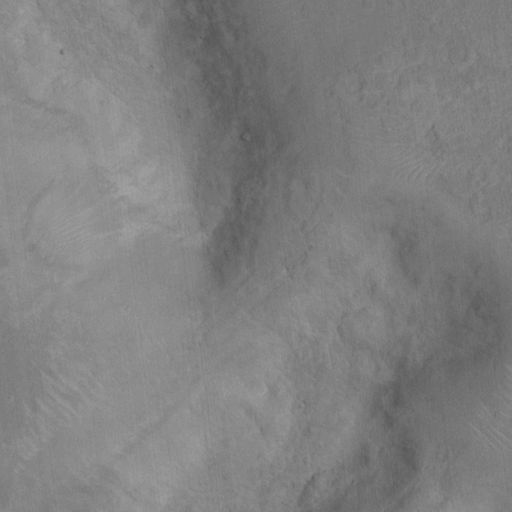
Objects detected: cone